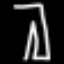
Label: pants